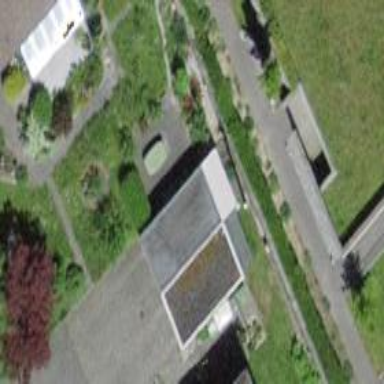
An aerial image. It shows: Flat roofed garages.